Field crop: maize
Growth stage: 2
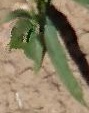
Species: maize